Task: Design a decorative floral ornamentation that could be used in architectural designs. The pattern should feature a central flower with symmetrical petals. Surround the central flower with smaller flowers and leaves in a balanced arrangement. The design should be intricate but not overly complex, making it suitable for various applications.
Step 562:
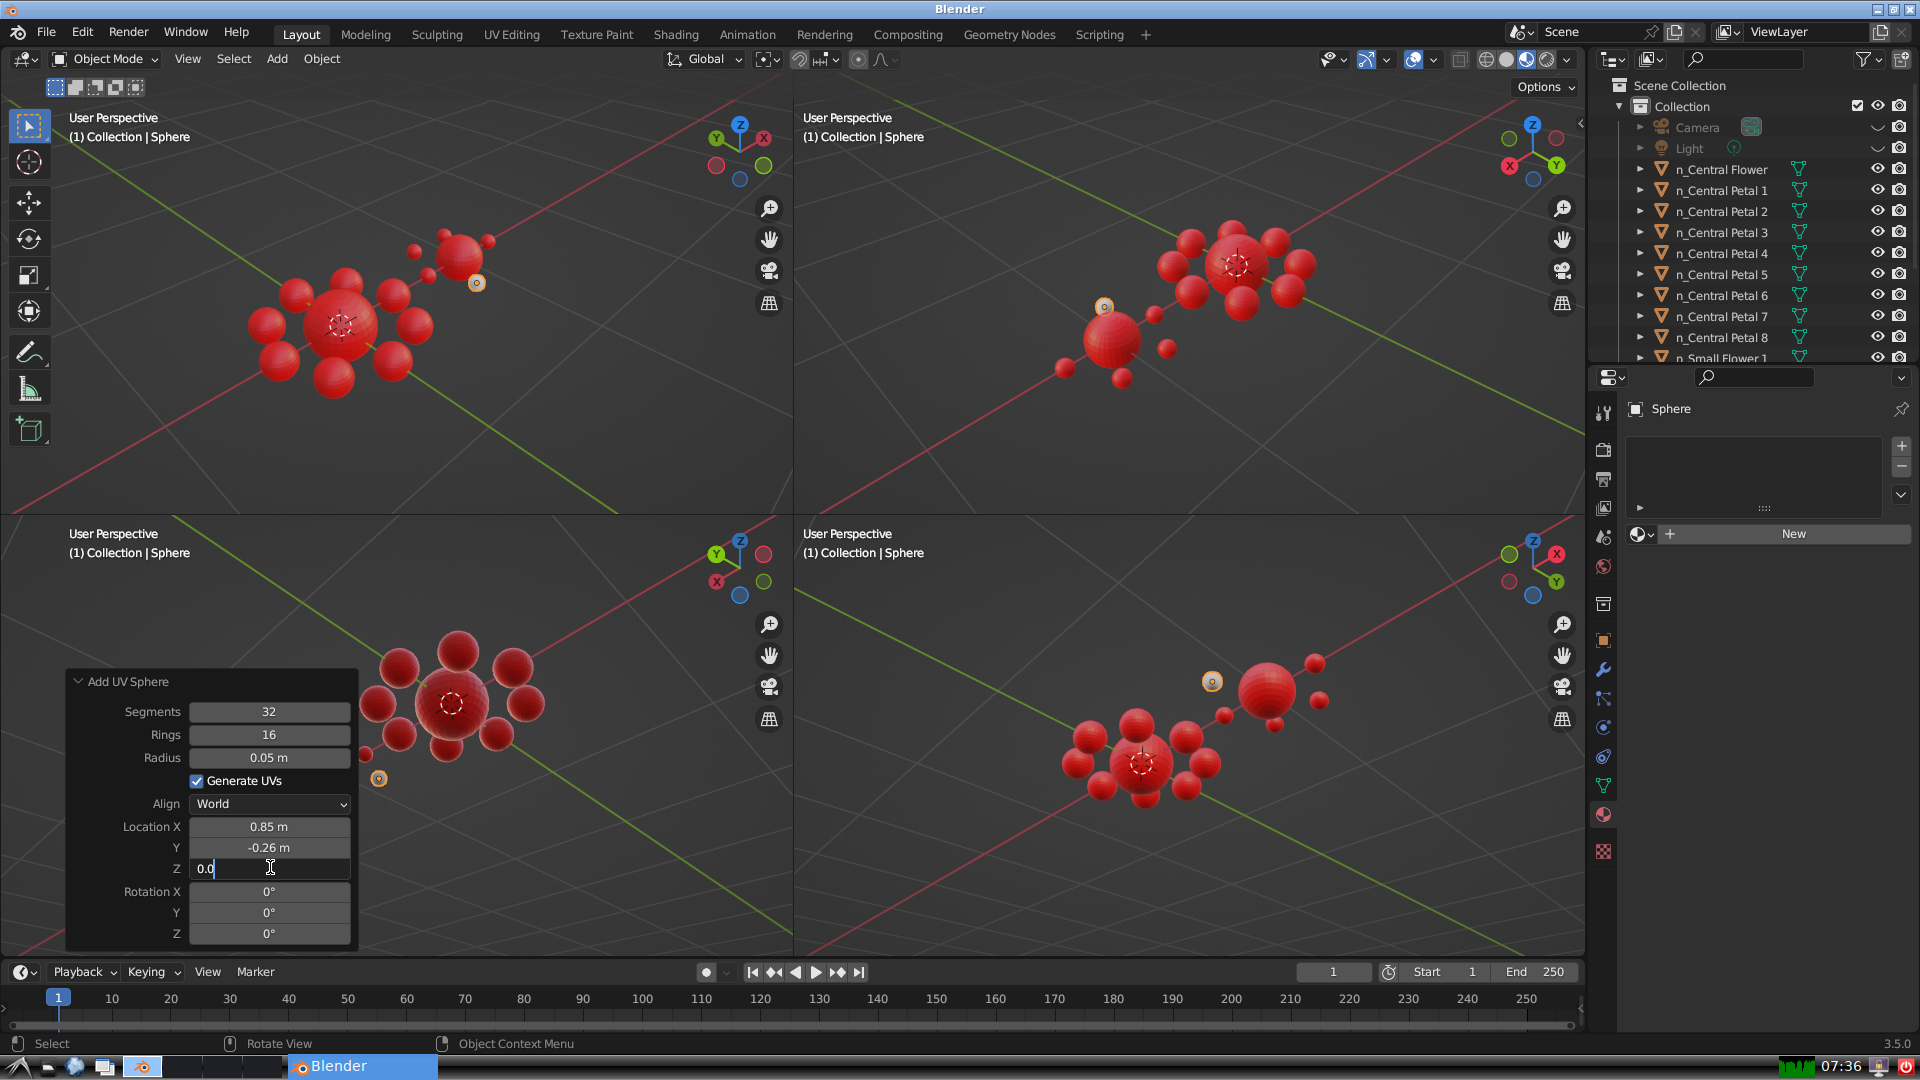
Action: {"key_press": ['Return']}